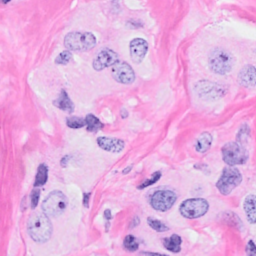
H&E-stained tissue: Breast